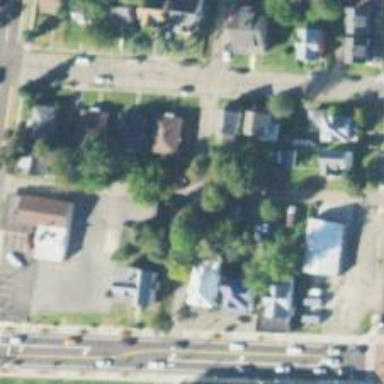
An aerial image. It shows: Alleyway designated as service road.